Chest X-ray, PA view. Patient: 49 years old, sex F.
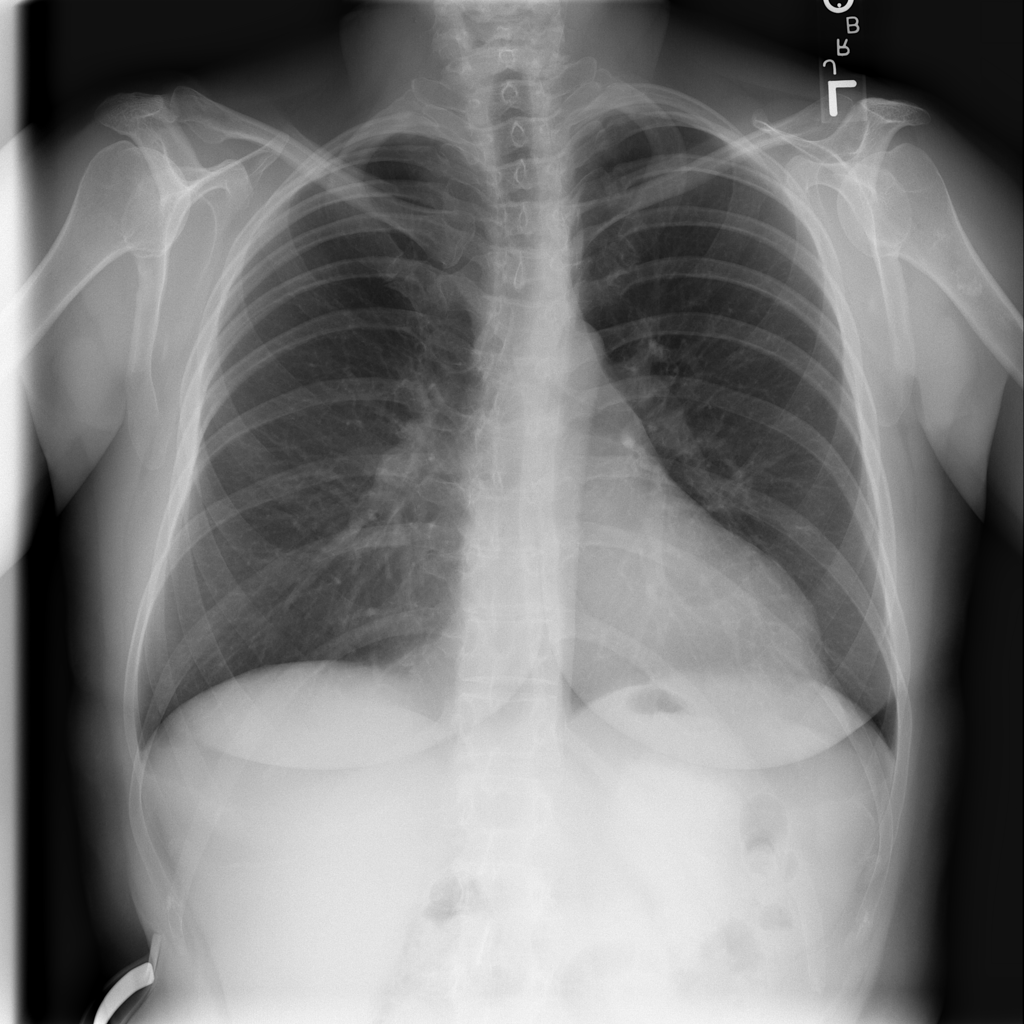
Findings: No Finding